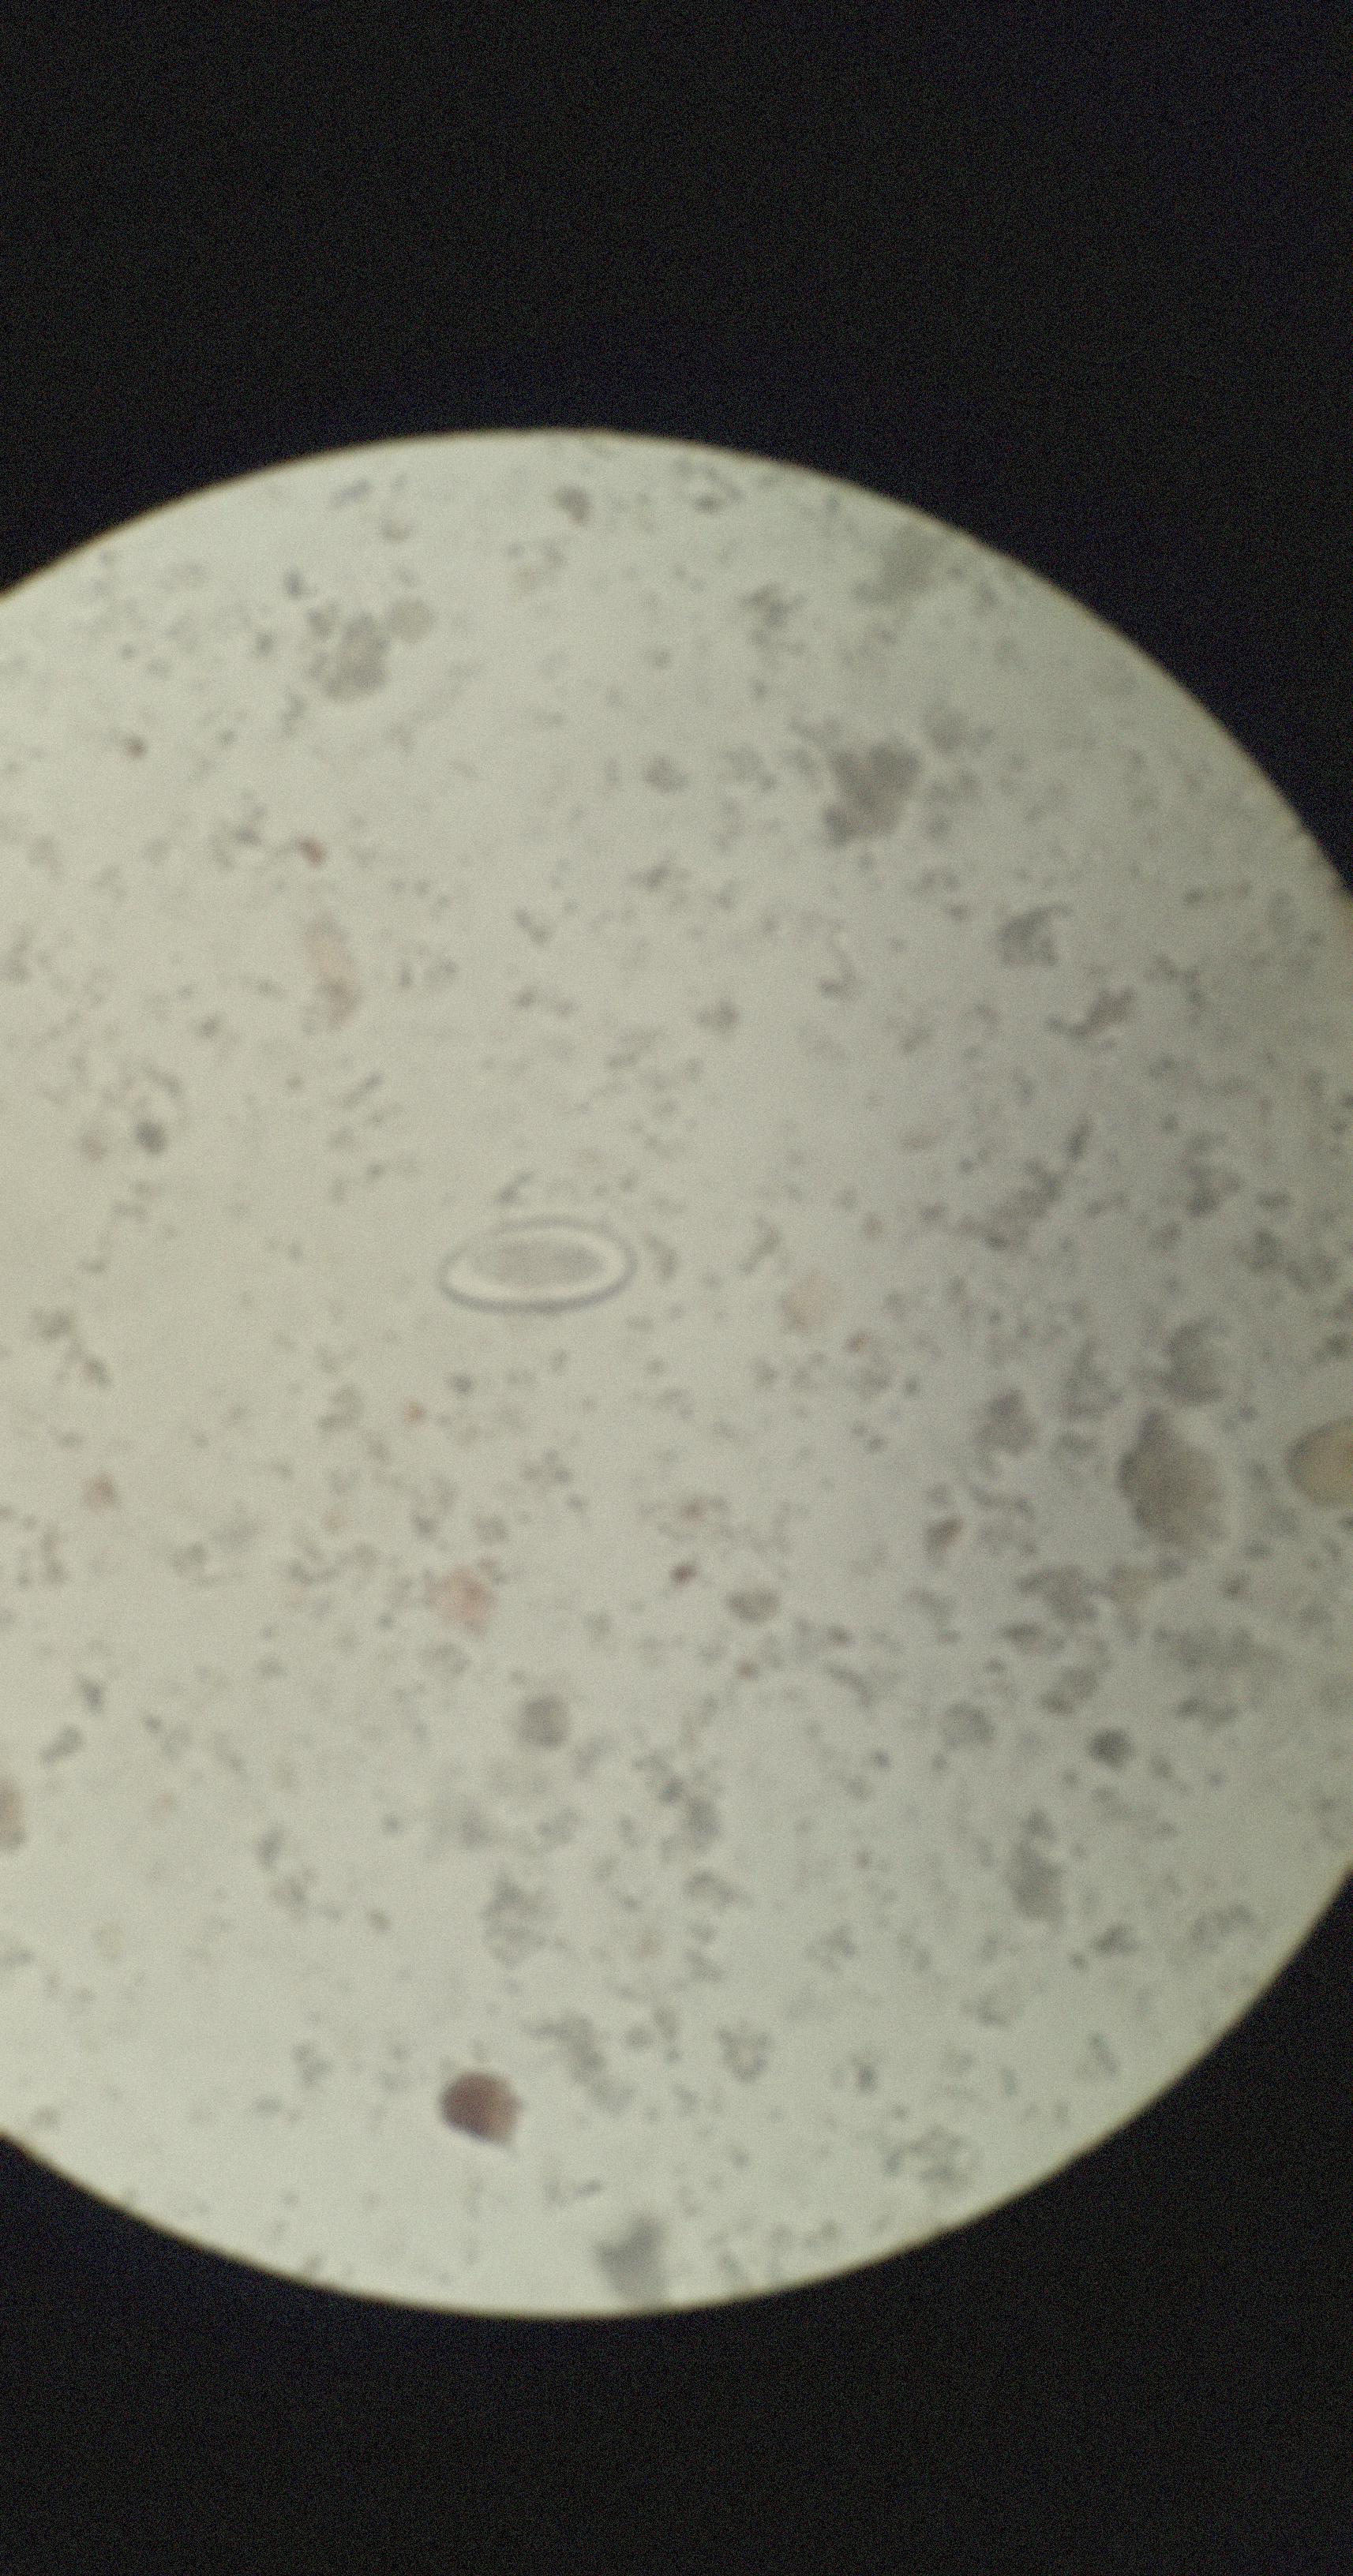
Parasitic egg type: Enterobius vermicularis